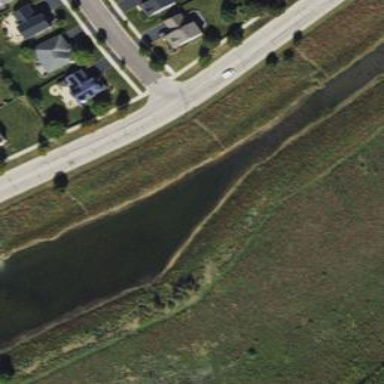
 creating natural and serene environment."